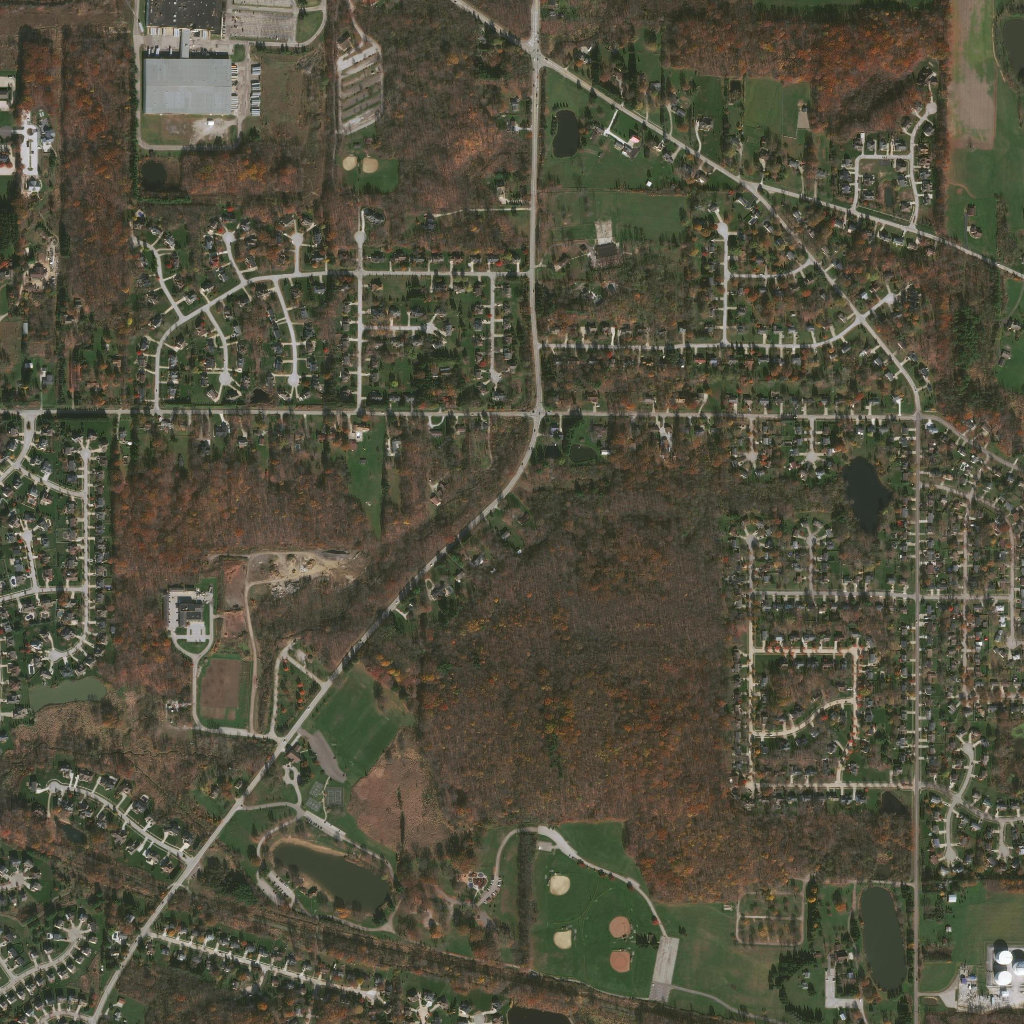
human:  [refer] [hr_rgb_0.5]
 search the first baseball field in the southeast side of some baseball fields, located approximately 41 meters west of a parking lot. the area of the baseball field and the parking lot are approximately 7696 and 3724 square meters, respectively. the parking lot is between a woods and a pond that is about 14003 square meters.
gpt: <box>[[56, 92, 61, 97, 0]]</box>